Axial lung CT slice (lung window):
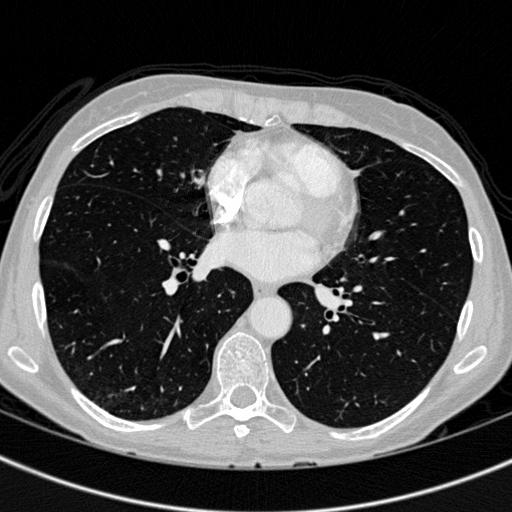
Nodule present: no